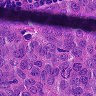
Metastatic tissue present: yes